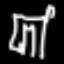
Label: pants